Question: I want to set the background color of JButton. For that I use
setBackground() method.
This method jsut sets the border color of the button and not the whole button of the specified color. Why so ? This is the only method to set background color of a button. Where am I making a mistake due to which it sets just the border of the button of specified color and not actual button ?
Code :
'''
account_btn.setAction(actionMap.get("AccountingClicked")); // NOI18N
account_btn.setBackground(Utility.getBackgroundColor());
account_btn.setFont(Utility.getButtonFont());
account_btn.setForeground(Utility.getTextColor());
org.jdesktop.application.ResourceMap resourceMap = org.jdesktop.application.Application.getInstance(cashaccountingapp.CashAccountingApp.class).getContext().getResourceMap(MainPanel.class);
account_btn.setText(resourceMap.getString("account_btn.text")); // NOI18N
account_btn.setBorderPainted(false);
account_btn.setHorizontalTextPosition(javax.swing.SwingConstants.CENTER);
account_btn.setName("account_btn"); // NOI18N
account_btn.setOpaque(true);
add(account_btn);
'''
Result :

Have tried setting setOpaque(true) also. But you can see the results of account_btn i.e. "Accounting". setOpaque seems to have no effects.
Any idea.
SOLUTION :
Setting L&F
'''
private void initLookandFeel() {
try {
System.out.println("DEFAULT Look & Feel = " + UIManager.getLookAndFeelDefaults().toString());
UIManager.setLookAndFeel(UIManager.getCrossPlatformLookAndFeelClassName());
javax.swing.SwingUtilities.updateComponentTreeUI(this.mainPanel);
System.out.println("Look & Feel = " + UIManager.getLookAndFeel().toString());
} catch(Exception e) { ..... }
}
'''
I call initLookandFeel() after initComponents() and also update my mainPanel. Also needed to update my dynamically added panel at initial stage then no need to set anything more.
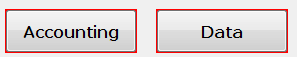
Answer:
'''
import java.awt.*;
import javax.swing.*;
class ColoredButtons {
ColoredButtons() {
JPanel gui = new JPanel(new GridLayout(1,0,5,5));
JButton one = new JButton("One");
one.setBackground(Color.RED);
JButton two = new JButton("Two");
two.setBackground(Color.RED);
gui.add(one);
gui.add(two);
JOptionPane.showMessageDialog(null, gui);
}
public static void main(String[] args) {
SwingUtilities.invokeLater(new Runnable() {
public void run() {
new ColoredButtons();
}
});
}
}
'''
---
There is my SSCCE. The buttons are red. The PLAF is metal.
Which brings me back to: Where is your SSCCE? What PLAF are you using?